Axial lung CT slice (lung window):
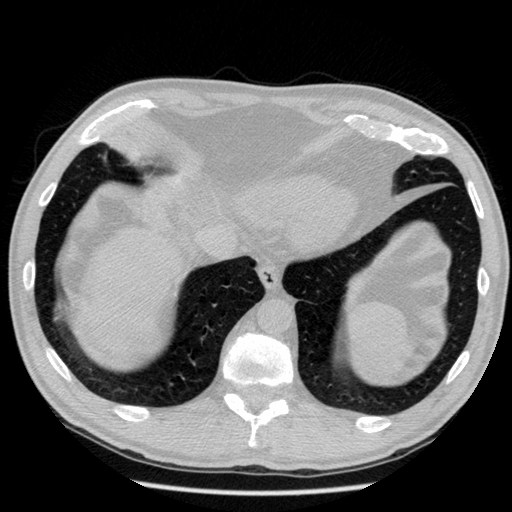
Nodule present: no